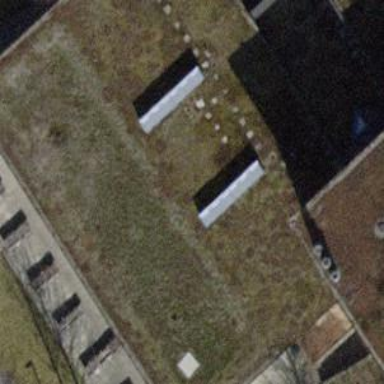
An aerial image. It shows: School building.